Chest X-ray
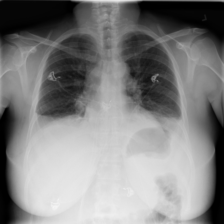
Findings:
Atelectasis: negative
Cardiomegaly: negative
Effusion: negative
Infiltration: negative
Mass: negative
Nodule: negative
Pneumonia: negative
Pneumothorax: positive
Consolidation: negative
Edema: negative
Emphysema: negative
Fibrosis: negative
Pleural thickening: negative
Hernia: negative